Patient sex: F
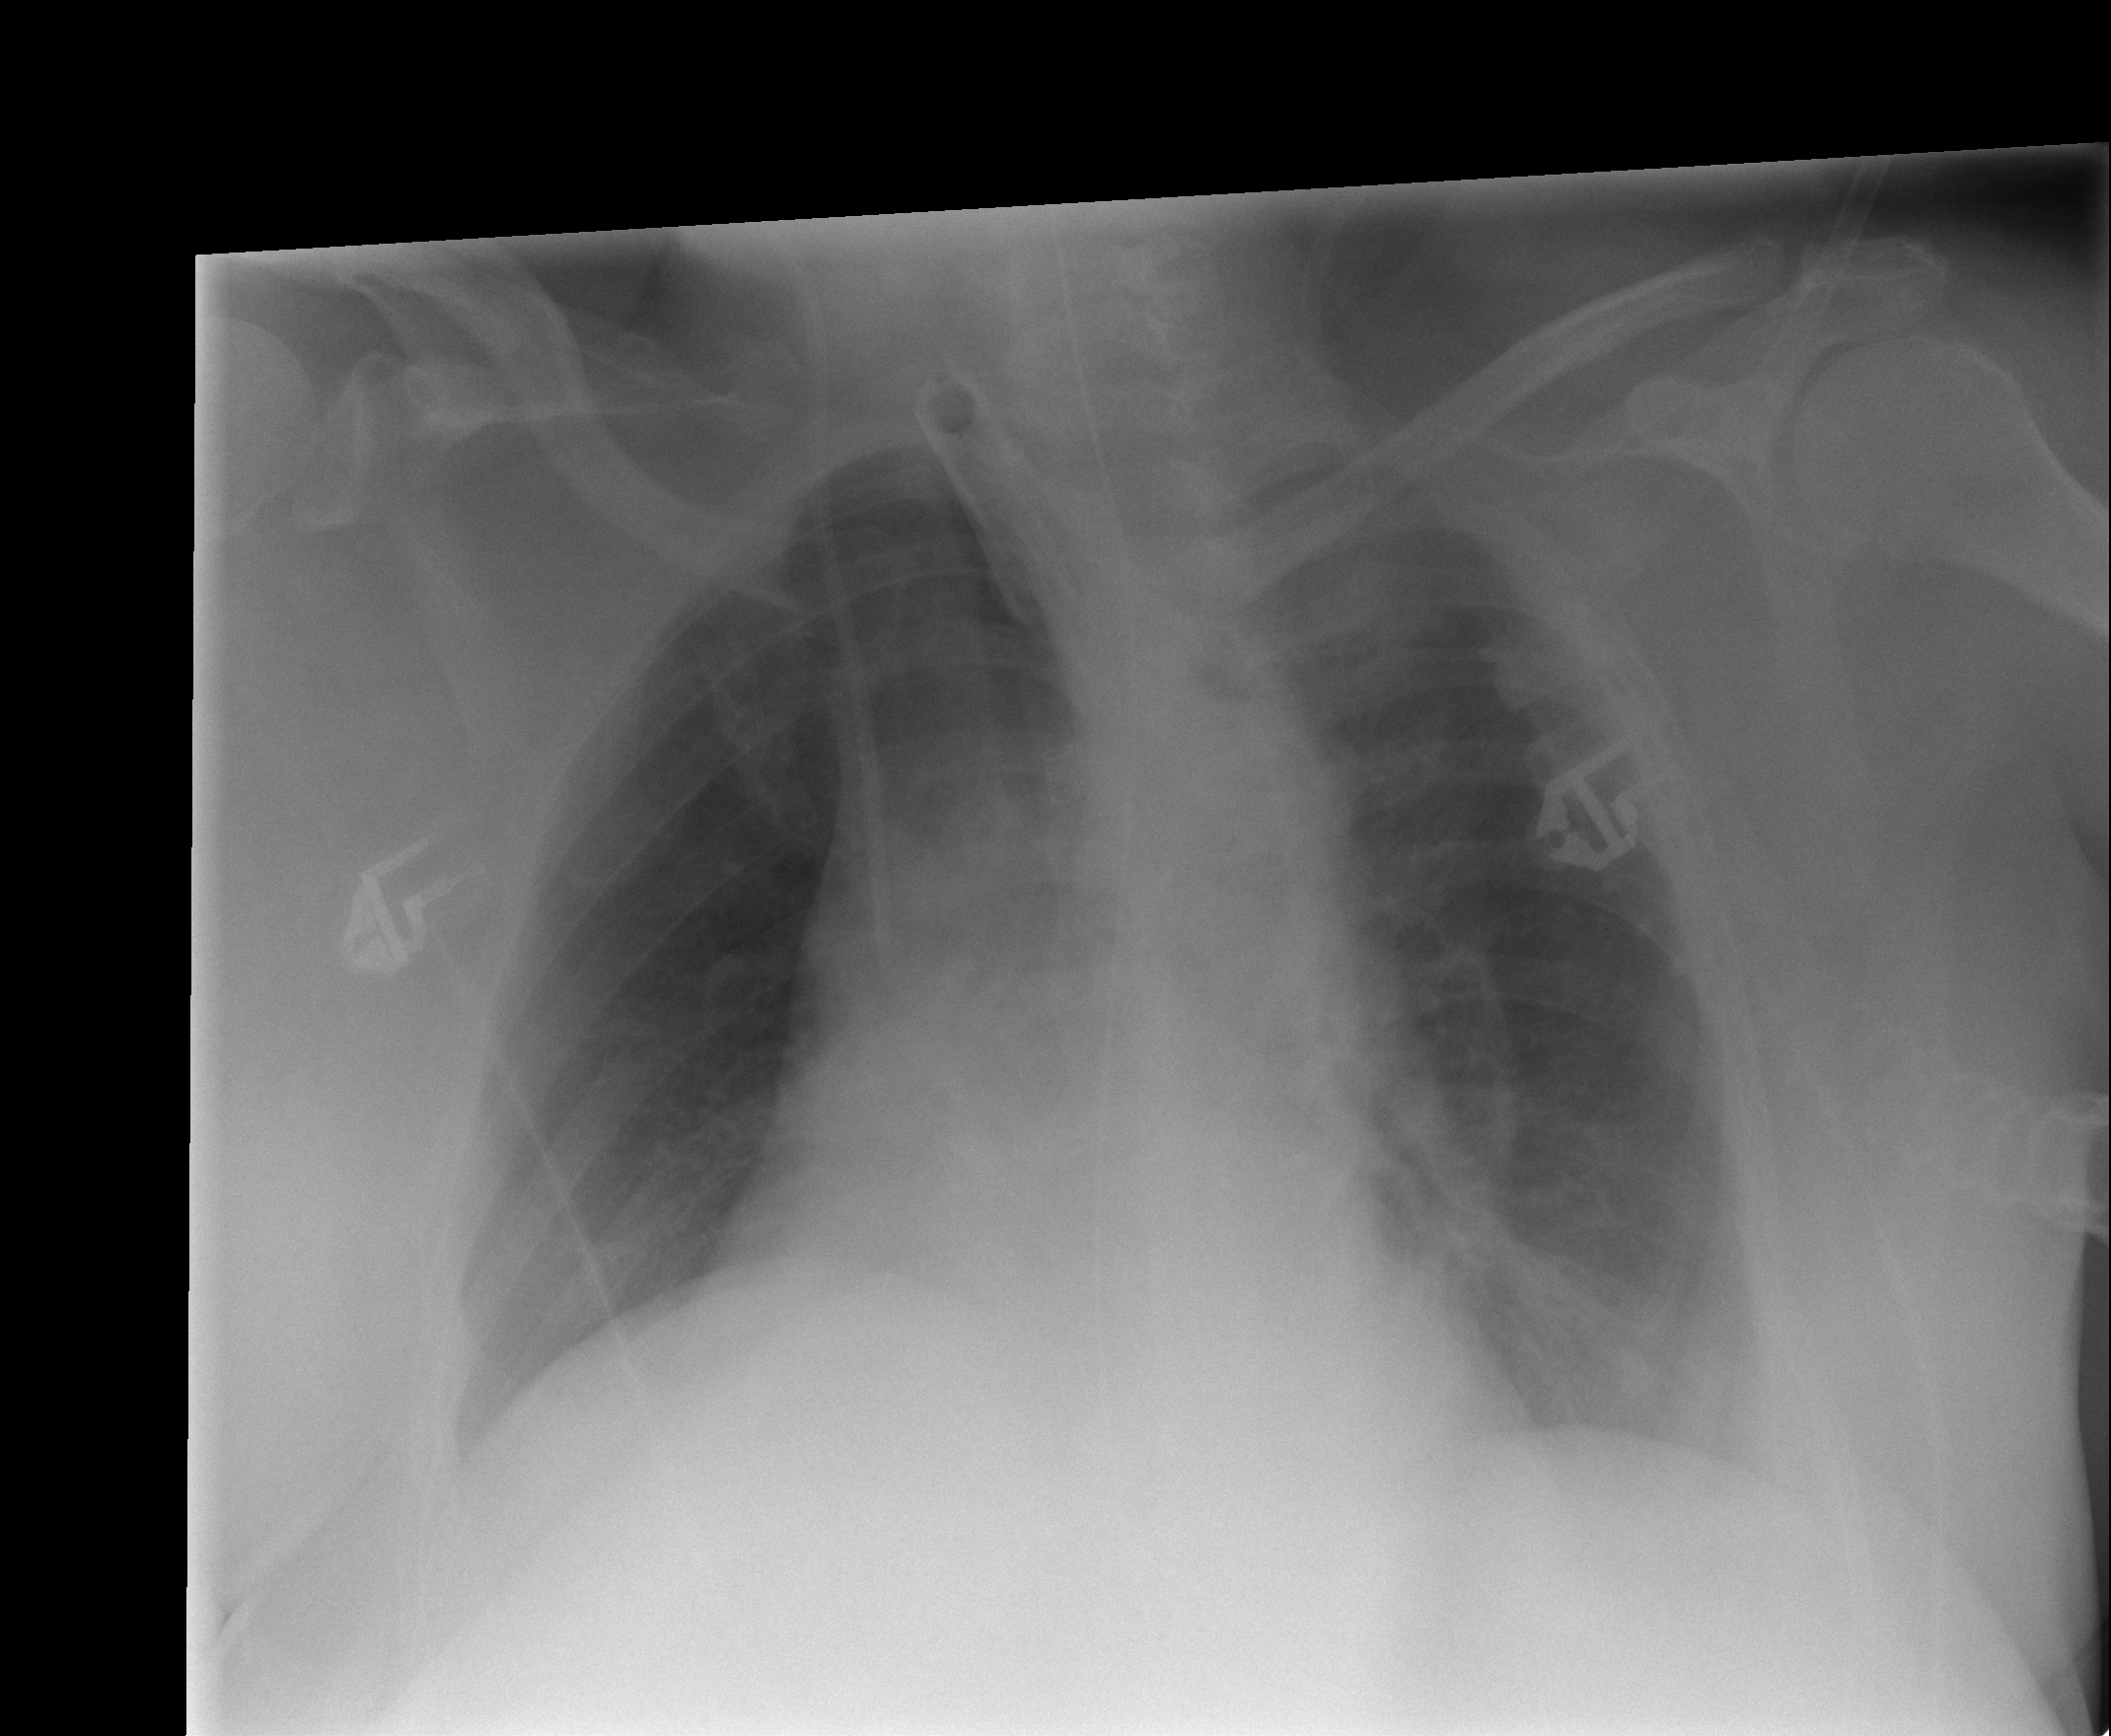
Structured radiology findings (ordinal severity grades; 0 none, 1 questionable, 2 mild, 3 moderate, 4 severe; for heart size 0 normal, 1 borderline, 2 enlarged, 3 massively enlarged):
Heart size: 2
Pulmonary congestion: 0
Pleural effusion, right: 0
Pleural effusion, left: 1
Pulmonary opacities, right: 0
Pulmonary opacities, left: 0
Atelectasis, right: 0
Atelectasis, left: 2